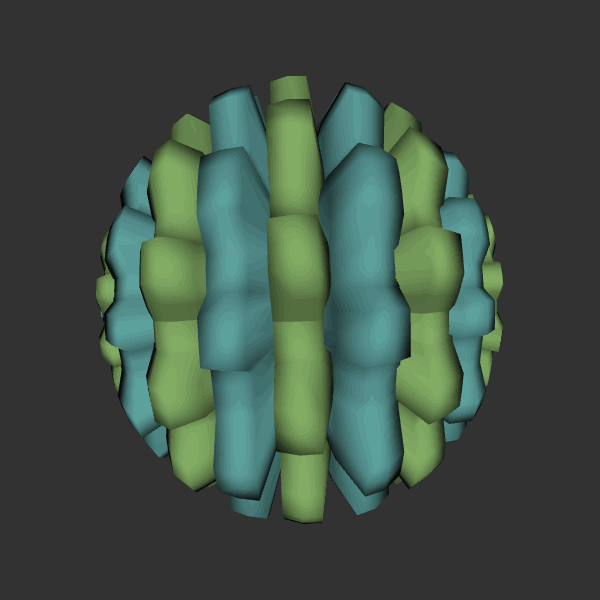
Background: dark